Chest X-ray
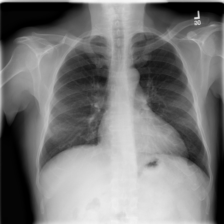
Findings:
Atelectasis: negative
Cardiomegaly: negative
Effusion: negative
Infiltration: negative
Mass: negative
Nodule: negative
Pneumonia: negative
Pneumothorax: negative
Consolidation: negative
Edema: negative
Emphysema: negative
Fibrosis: negative
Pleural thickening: negative
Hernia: negative